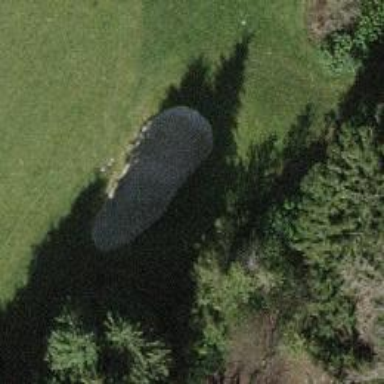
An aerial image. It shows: Golf bunker filled with natural sand.